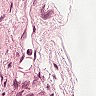
Metastatic tissue present: no